Interaction volume radius: 5 \u00c5
Interaction volume height: 10 \u00c5
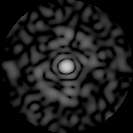
Disorder parameter: 0.8826